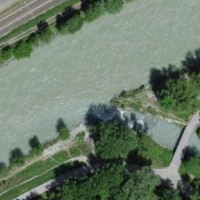
EUNIS habitat code: 15
Species observed at this site:
Corvus corone
Cyanistes caeruleus
Fulica atra
Anas platyrhynchos
Passer domesticus
Euphorbia cyparissias
Spinus spinus
Turdus merula
Phalacrocorax carbo
Cygnus olor
Erithacus rubecula
Milvus milvus
Pica pica
Phoenicurus ochruros
Garrulus glandarius
Columba livia
Picus viridis
Motacilla alba